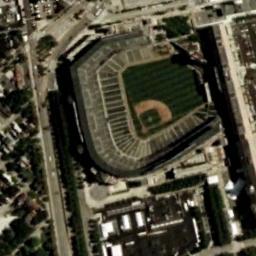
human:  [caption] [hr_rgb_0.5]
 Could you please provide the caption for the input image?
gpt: The stadium looks like a fan, With a blue roof on each side .

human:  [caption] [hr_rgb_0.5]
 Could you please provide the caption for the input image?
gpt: Irregular stadium surrounded between residential area and road .

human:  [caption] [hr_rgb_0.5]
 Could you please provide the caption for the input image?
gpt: There are many buildings beside the stadium .

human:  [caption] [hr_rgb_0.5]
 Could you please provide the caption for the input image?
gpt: The stadium is next to some buildings and roads .

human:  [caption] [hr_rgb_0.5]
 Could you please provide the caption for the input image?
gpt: There are some buildings around the stadium .